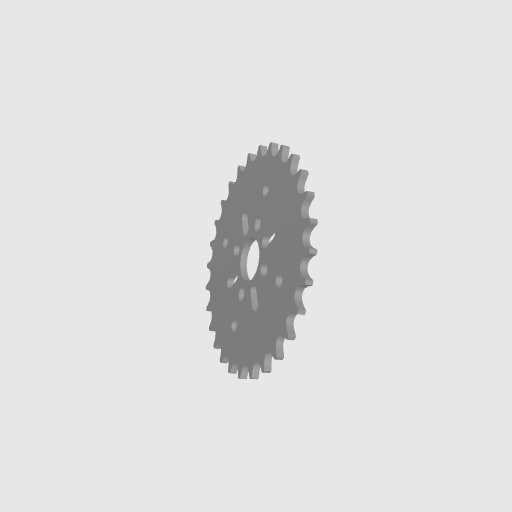
Part: HubMountAcetalSprocket28T